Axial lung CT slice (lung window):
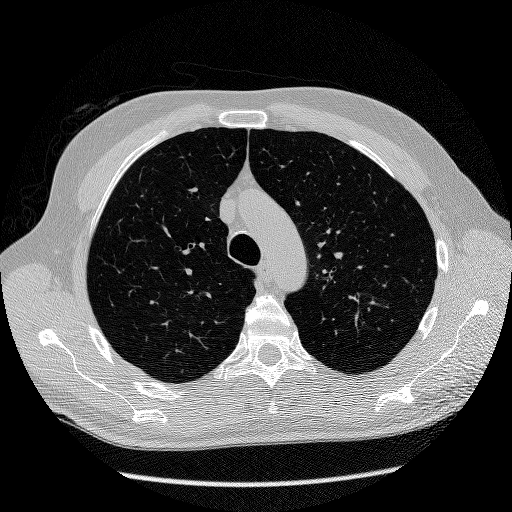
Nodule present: no